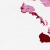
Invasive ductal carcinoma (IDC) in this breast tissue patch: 0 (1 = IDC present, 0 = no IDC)